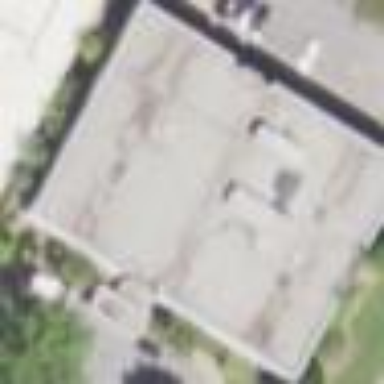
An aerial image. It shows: Hospital building.